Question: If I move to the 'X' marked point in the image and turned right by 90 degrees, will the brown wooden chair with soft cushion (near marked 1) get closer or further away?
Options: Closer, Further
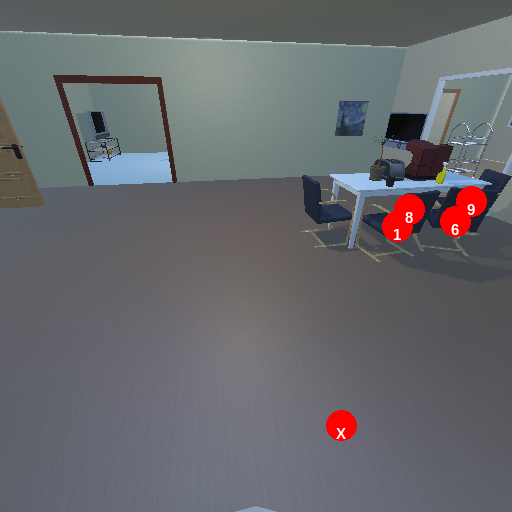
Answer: Closer